Question: I'm using knitr to write some slides about R graphics. I have the following code in my .rnw file:
'''
\begin{frame}[fragile]
\frametitle{A Regiao Grafica}
<<RegiaoGrafica01>>=
plot(0:10, 0:10)
@
\end{frame}
'''
The output I have is

However, I think the plot is too distant from my code. I'd like to put the plot higher on the slide, without using something like
'''
\vspace{-10mm}
'''
between two chunks of code (one of them with eval=FALSE and the other with echo=FALSE). I searched knitr documentation, but I couldn't find an option that helps me here.
My minimal reproducible example is below:
'''
\documentclass[10pt, compress, usetitleprogressbar]{beamer}
\usetheme{m}
\usepackage{booktabs}
\usepackage[scale=2]{ccicons}
\usepackage{minted}
\usepackage{amssymb}
\usepackage{amsfonts}
\usepackage{amsmath}
\usepackage{amssymb}
\usepackage{amsthm}
\usepackage[portuges]{babel}
\usepackage{bm}
\usepackage{icomma}
\usepackage[retainorgcmds]{IEEEtrantools}
\usepackage{mathtools}
\usepackage{multirow}
\usepackage{natbib}
\usepackage{shadow}
\usepackage{subfigure}
\usepackage{tikz}
\usetikzlibrary{shapes.arrows}
\usepackage{verbatim}
\usepackage{xcolor}
\usepgfplotslibrary{dateplot}
\usemintedstyle{trac}
%%% Identification
\title{O Subsistema Grafico}
\subtitle{EST0091 - Introducao ao R}
\date{26 de marco de 2015}
\author{Marcus Nunes}
\institute{Universidade Federal do Rio Grande do Norte}
%%% New colors
\definecolor{mDarkBrown}{HTML}{604c38}
\definecolor{mDarkTeal}{HTML}{23373b}
\definecolor{mLightBrown}{HTML}{EB811B}
\definecolor{mMediumBrown}{HTML}{C87A2F}
\definecolor{mLightRed}{HTML}{EB331B}
\definecolor{mLightGreen}{HTML}{14B03D}
\definecolor{mLightTeal}{HTML}{137D91}
\begin{document}
% new commands
\newcommand{\R}{\mathbb{R}}
\newcommand{\Xb}{\bm{X}}
\newcommand{\Yb}{\bm{Y}}
%%%%%%%%%%%%%%%%%%%%%%
% knitr options
<<setup, include=FALSE>>=
library(knitr)
opts_chunk$set(fig.path='figure/beamer-',fig.align='center',fig.show='hold',size='footnotesize')
@
<<options, cache=FALSE, echo=FALSE, eval=TRUE, tidy=TRUE, dpi=144>>=
options(width=60)
#par(cex=2)
par(mar=c(0, 0, 0, 0))
opts_knit$set(out.format = "latex")
opts_chunk$set(prompt=TRUE, tidy.opts=list(width.cutoff=40), tidy=FALSE, fig.width=6, fig.height=4.5)
knit_theme$set("print2")
@
%%%%%%%%%%%%%%%%%%%%%%
\maketitle
%%%%%%%%%%%%%
%%% SLIDE %%%
\plain{A Regiao Grafica}
%%%%%%%%%%%%%
%%%%%%%%%%%%%
%%% SLIDE %%%
\begin{frame}[fragile]
\frametitle{A Regiao Grafica}
<<RegiaoGrafica01>>=
plot(0:10, 0:10)
@
\end{frame}
%%%%%%%%%%%%%
\maketitle
\end{document}
'''
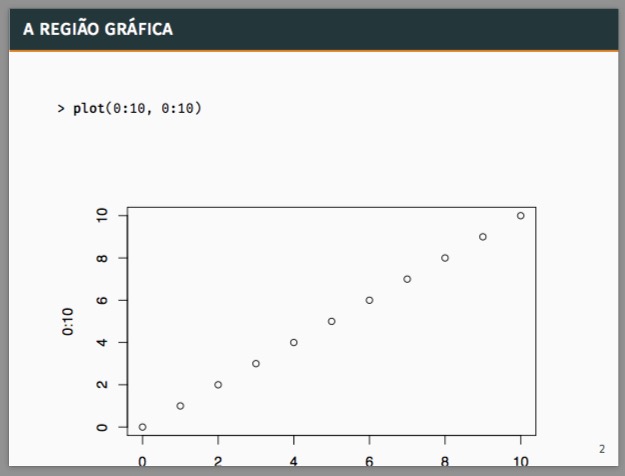
Answer: I couldn't make the figure closer to my code, but I added the lines
'''
knit_hooks$set(small.mar = function(before, options, envir) {
if (before) par(mar = c(14, 4, 0, 4))
})
opts_chunk$set(fig.path='figure/beamer-',fig.align='center',fig.show='hold',size='footnotesize', small.mar=TRUE)
'''
according to the <URL>. Hence, my problem was solved, not because the figure is closer to the commands, but because its margins became smaller.